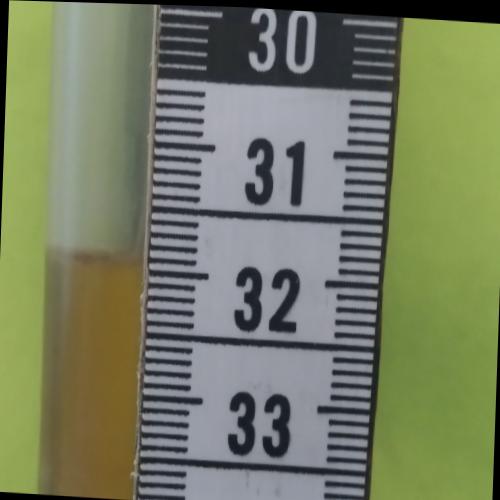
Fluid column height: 31.9 cm